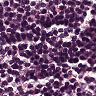
Metastatic tissue present: no